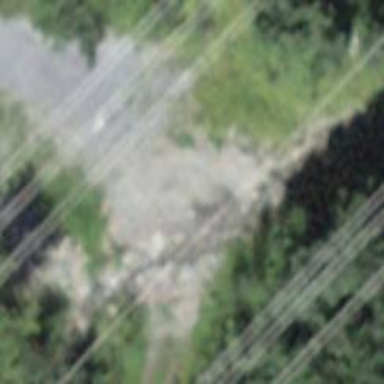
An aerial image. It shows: Track with grade5 tracktype.